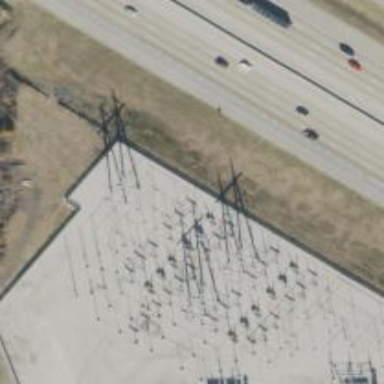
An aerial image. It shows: Switch used for power control.